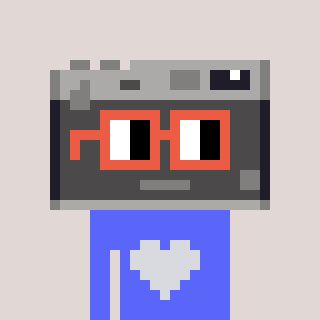
a pixel art character with square orange glasses, a camera-shaped head and a purple-colored body on a warm background